Question:
Has anyone seen a available css3 solution to implement the above? I'd like to find a way without requiring images and also not rewrite something that others have likely already solved well. Anyone know of any existing solutions?
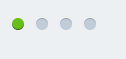
Answer: Quite simple using 's 'border-radius' property:

<URL>
<URL>
'''
<span class="btnz">
<span class="active"></span>
<span></span>
<span></span>
<span></span>
</span>
'''
'''
.btnz>span{
display:inline-block;
width:10px;
height:10px;
background:#C0CCD7;
border-radius:7px;
border:1px solid #C0CCD7;
border-top:1px solid #9DA7AF;
margin:0 3px;
}
.btnz>span.active{
background: #63C000;
border: 1px solid #5FAF0E;
border-bottom: 1px solid #39660F;
}
'''
<URL>